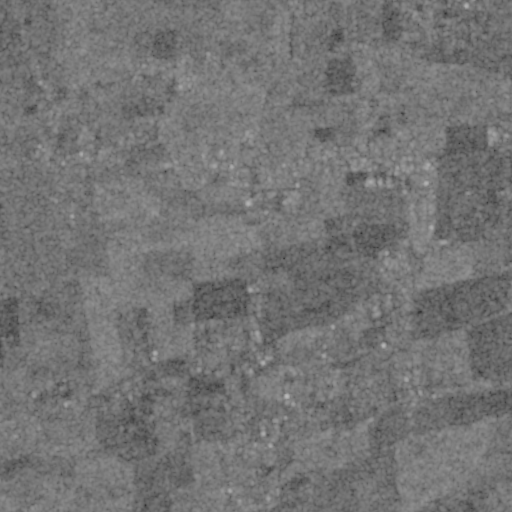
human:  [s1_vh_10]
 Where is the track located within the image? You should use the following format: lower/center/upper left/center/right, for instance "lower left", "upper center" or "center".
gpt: The track is located in the center of the image.
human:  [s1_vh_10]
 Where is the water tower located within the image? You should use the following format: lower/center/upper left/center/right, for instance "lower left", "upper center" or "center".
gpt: The water tower is located in the upper right of the image.
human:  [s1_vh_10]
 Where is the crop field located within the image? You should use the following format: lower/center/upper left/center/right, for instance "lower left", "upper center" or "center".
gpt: There is no crop field in the image.

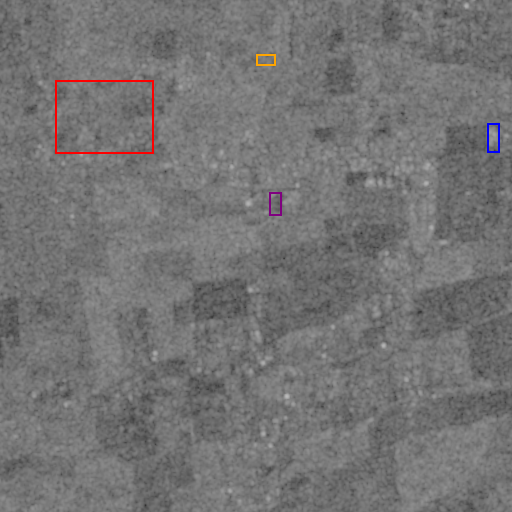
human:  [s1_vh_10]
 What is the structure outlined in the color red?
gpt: The structure outlined in red is a crop field.
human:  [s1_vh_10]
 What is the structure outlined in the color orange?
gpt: The structure outlined in orange is a park.
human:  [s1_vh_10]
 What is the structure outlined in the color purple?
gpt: The structure outlined in purple is a track.
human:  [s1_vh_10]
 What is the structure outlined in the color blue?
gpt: The structure outlined in blue is a building.
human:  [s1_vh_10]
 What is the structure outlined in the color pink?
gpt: There is no pink outline.